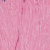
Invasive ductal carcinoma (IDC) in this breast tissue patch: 1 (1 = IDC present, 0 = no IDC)